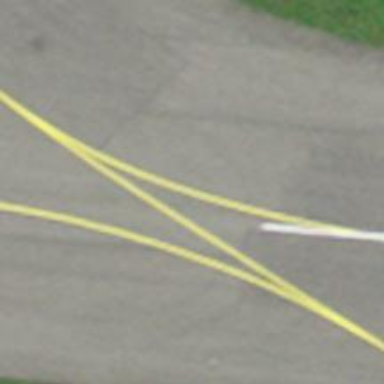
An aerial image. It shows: View of taxiway at the airport.